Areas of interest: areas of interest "No. 51 West Canal Road Courtyard"
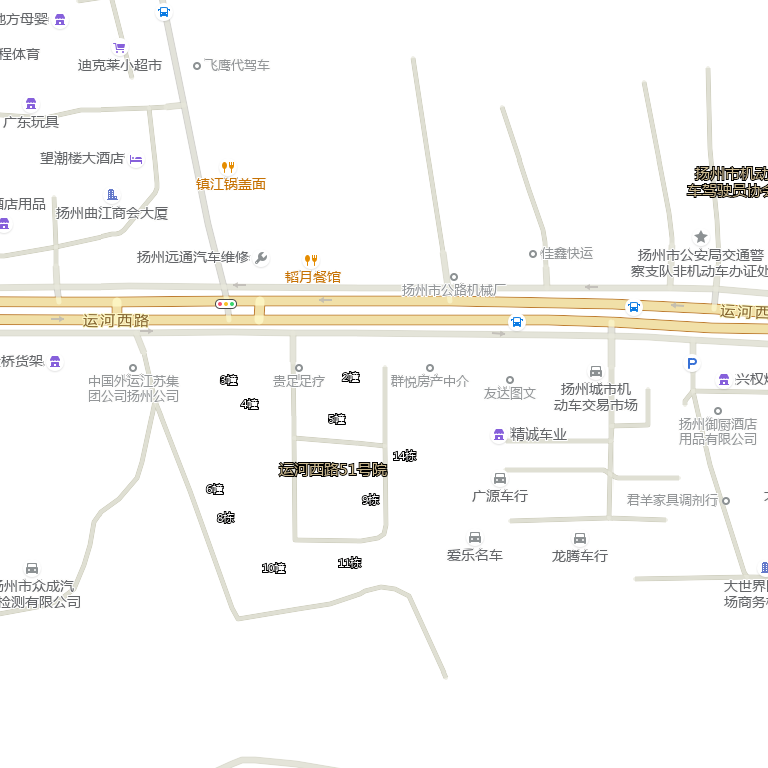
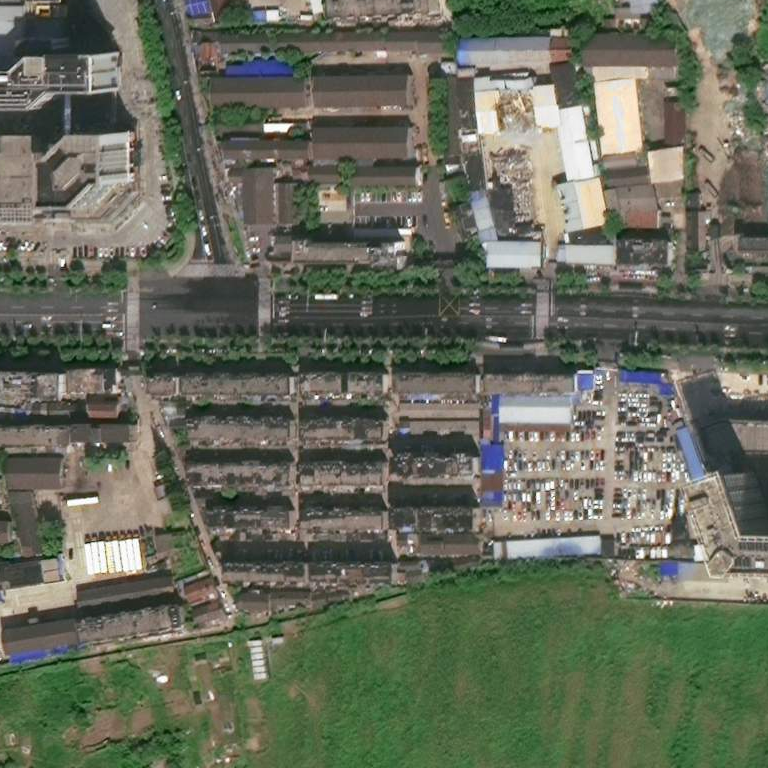